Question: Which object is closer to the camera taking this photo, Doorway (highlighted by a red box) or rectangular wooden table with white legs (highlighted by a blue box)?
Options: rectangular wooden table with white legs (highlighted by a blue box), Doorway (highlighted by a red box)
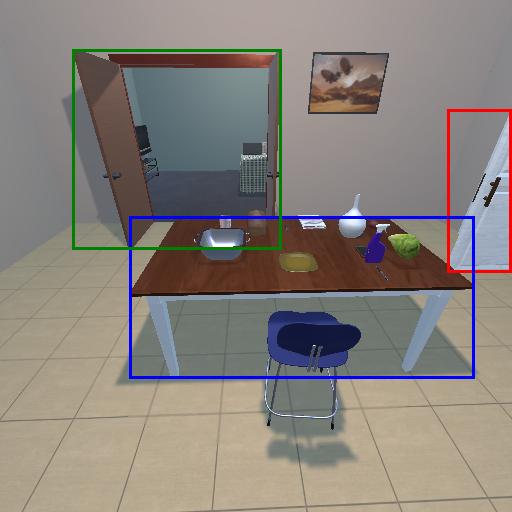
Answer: rectangular wooden table with white legs (highlighted by a blue box)